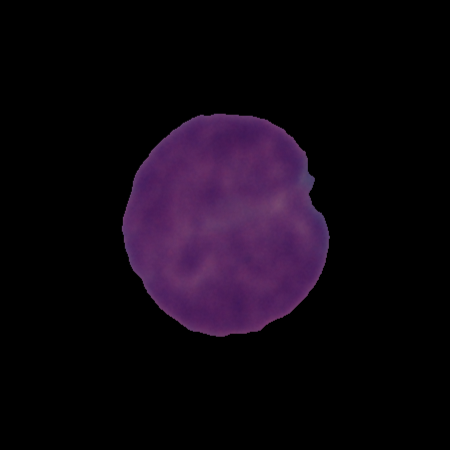
Label: cancer